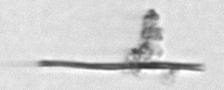
Label: fiber_TAG_external_detritus